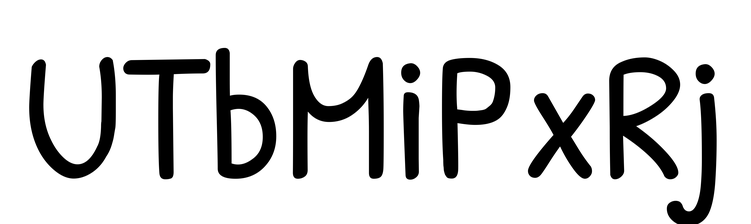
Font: PatrickHand-Regular